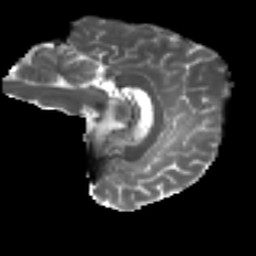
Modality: T2w
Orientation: sagittal
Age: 32
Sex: male
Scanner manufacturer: ge
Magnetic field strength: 3 T
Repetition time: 7.8 s
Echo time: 0.0609 s